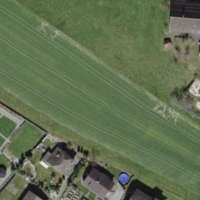
EUNIS habitat code: 55
Species observed at this site:
Aruncus dioicus